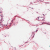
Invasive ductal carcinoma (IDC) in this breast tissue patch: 0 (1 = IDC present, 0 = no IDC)